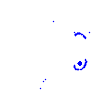
Particle: electron